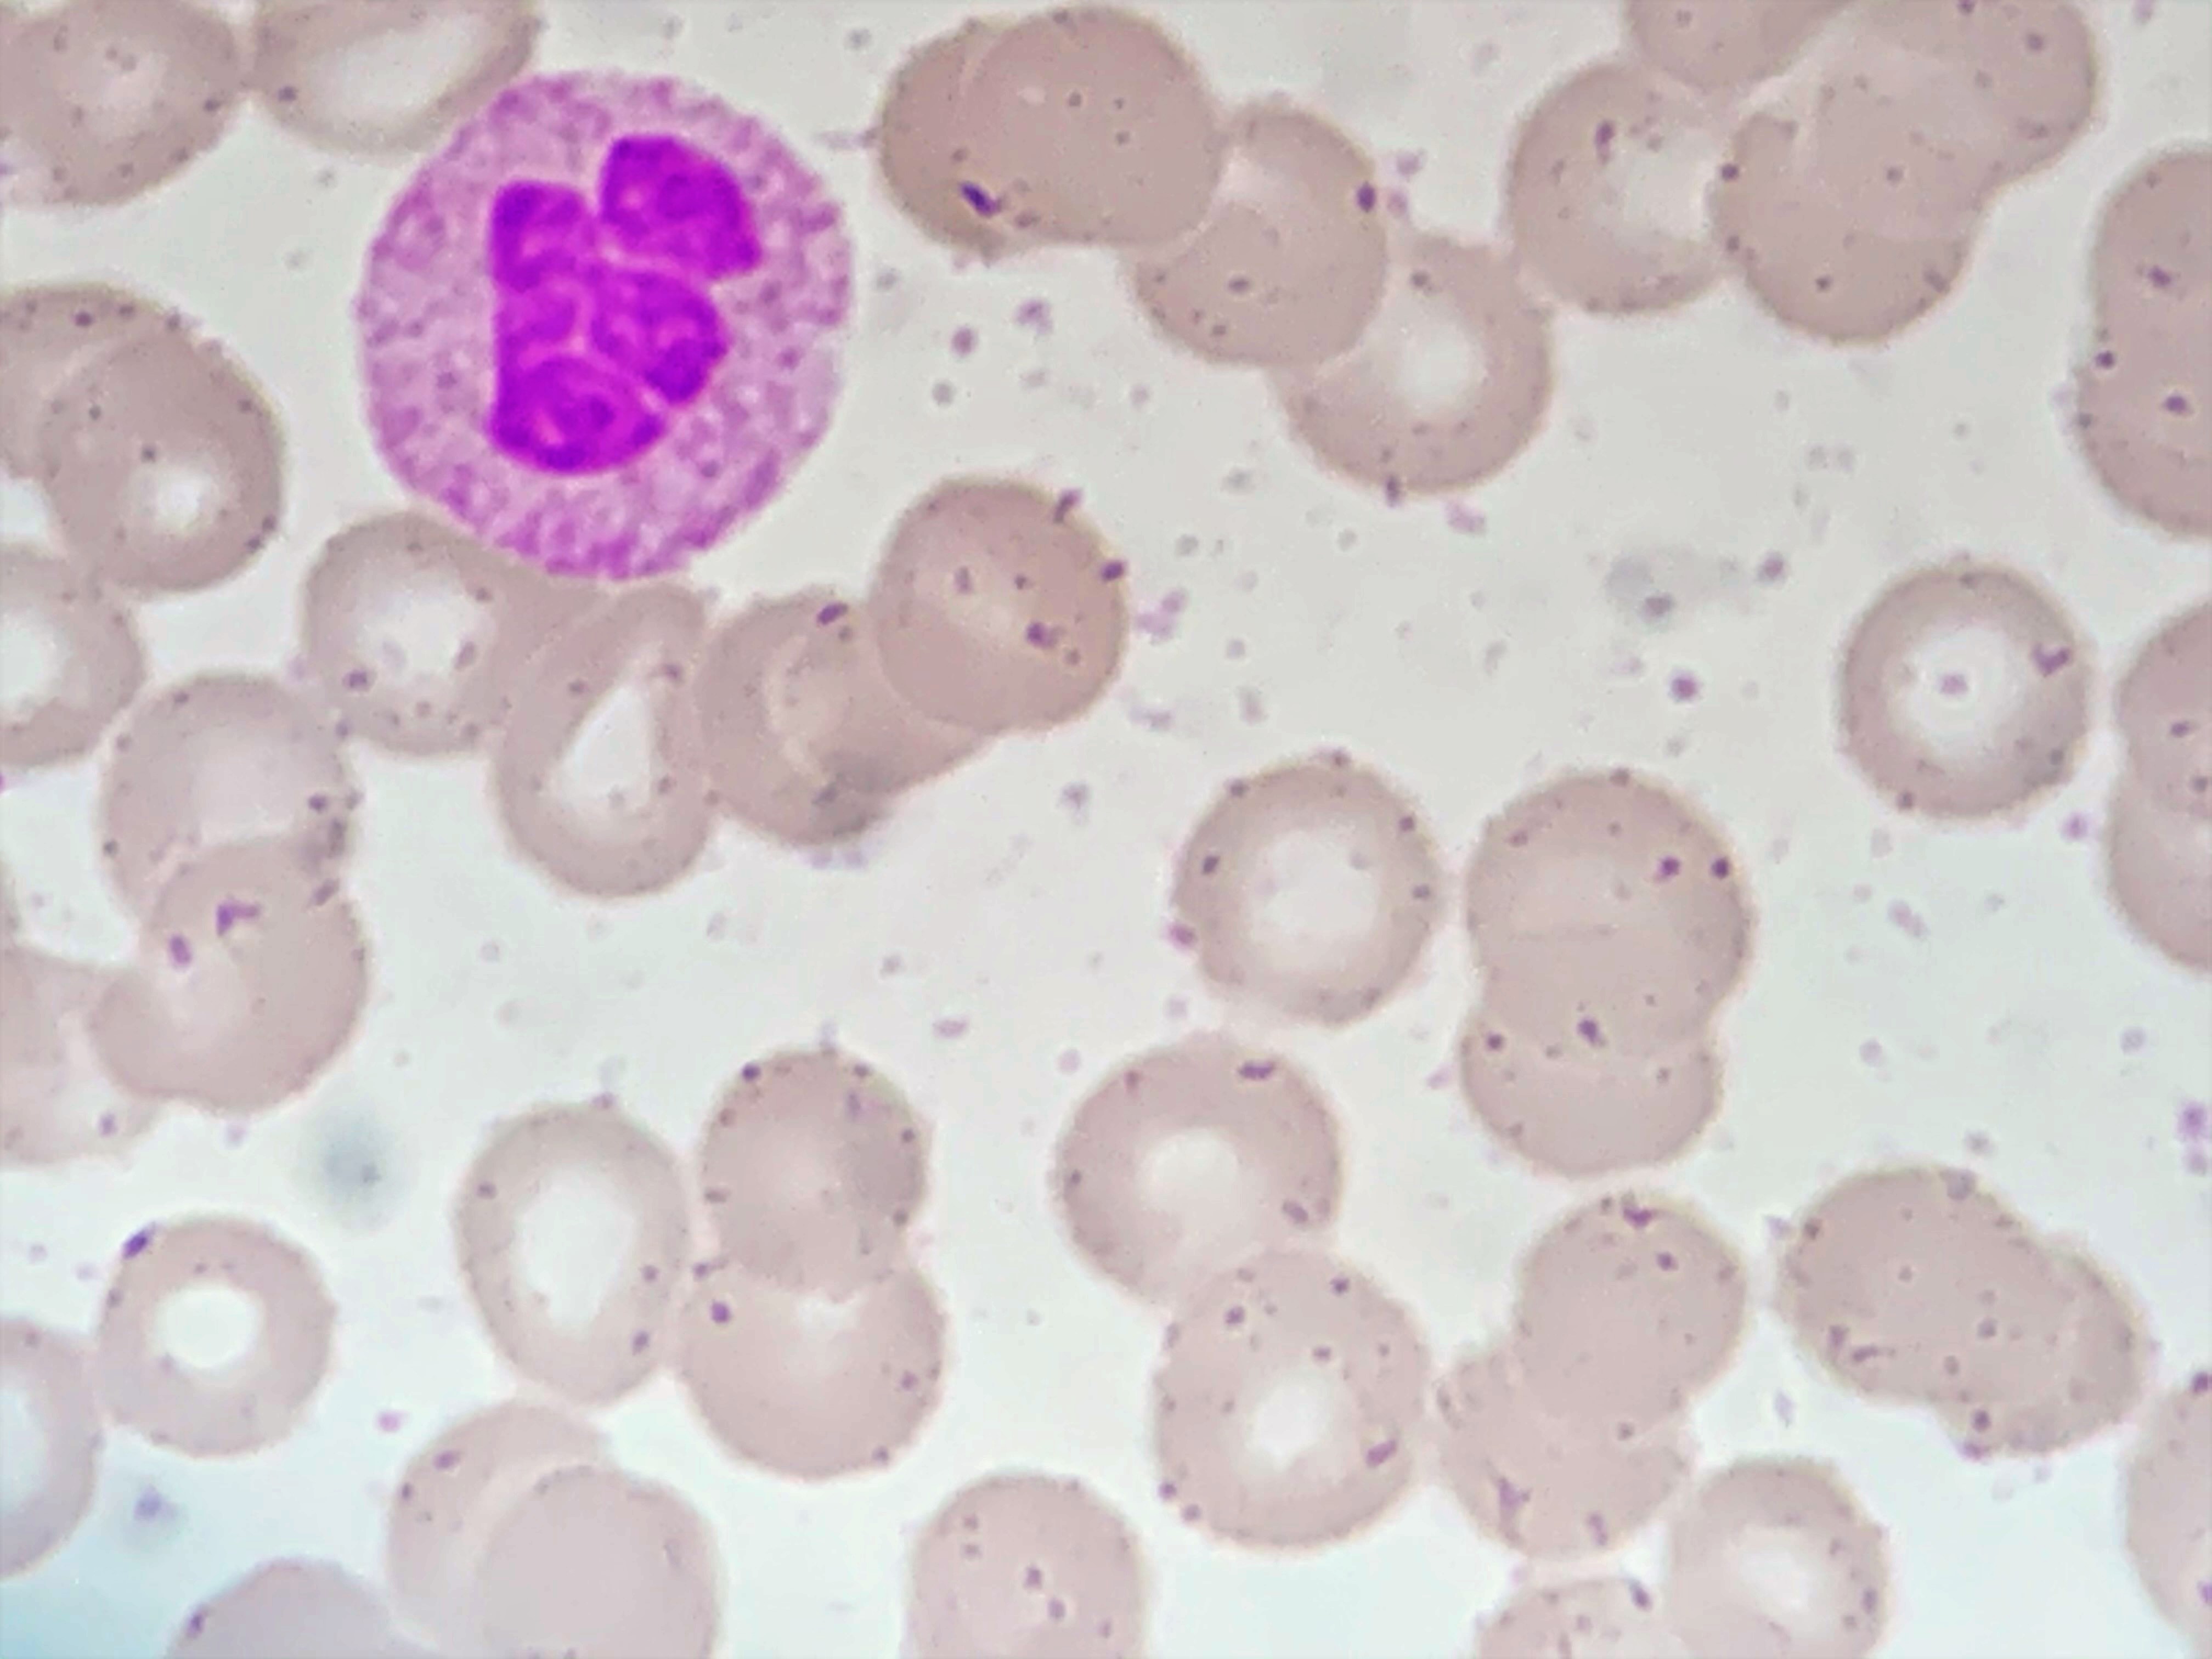
Cell type: NEUTROPHILS